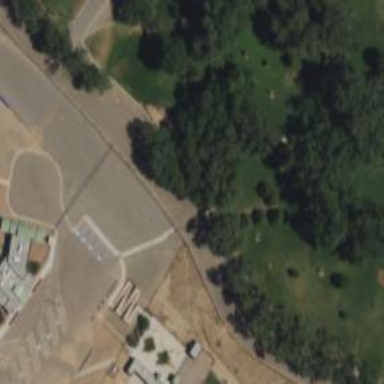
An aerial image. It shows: Disc golf tee area.